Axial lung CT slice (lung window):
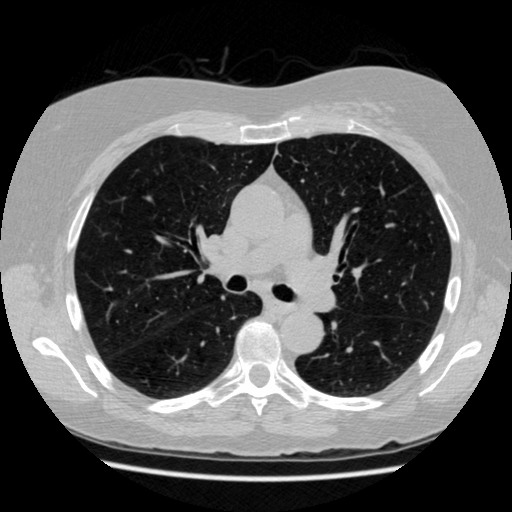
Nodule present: no